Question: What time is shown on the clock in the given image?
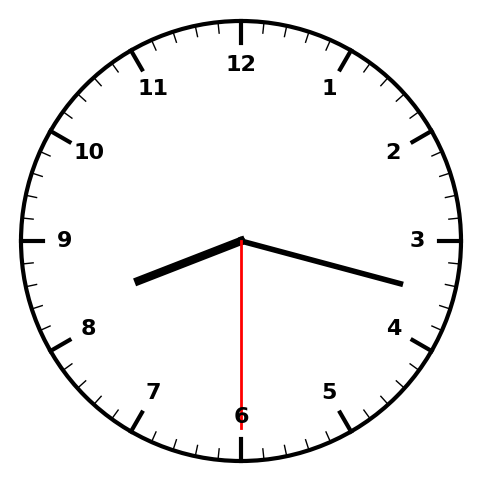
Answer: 08:17:30